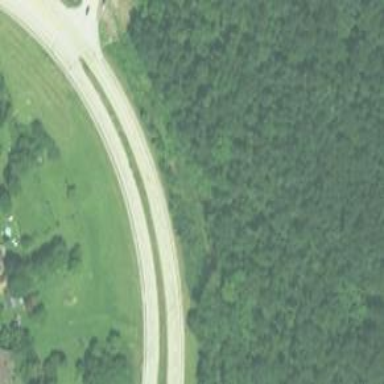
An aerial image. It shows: Primary highway that functions as expressway.